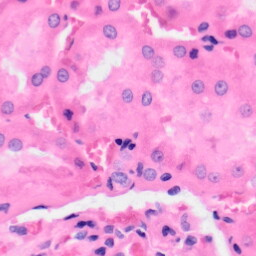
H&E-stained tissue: Kidney